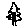
Label: tree